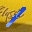
Label: 1